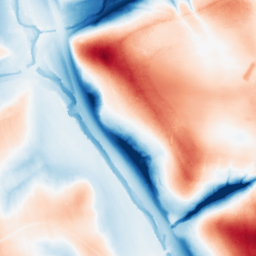
Category: trend_removal
Decomposition family: local_polynomial
Decomposition parameters: window_size: 101
degree: 2
Upsampling method: bspline
Upsampling parameters: scale: 8
Upsampling scale: 8